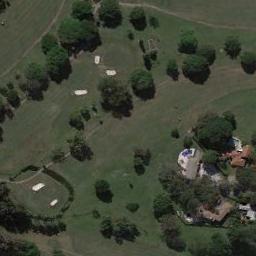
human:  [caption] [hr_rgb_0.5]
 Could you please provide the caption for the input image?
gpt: Many trees are beside the golf course .

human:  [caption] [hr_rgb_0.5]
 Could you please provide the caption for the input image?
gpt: The golf course has a fairway, Some barrier trees and sandpits and some houses are also in the golf course .

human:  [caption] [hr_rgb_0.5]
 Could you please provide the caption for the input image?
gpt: There are two parallel paths from top left to bottom right .

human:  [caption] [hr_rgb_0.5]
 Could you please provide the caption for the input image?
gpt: There are a few bunkers and a few paths on a large green lawn on the golf course with many trees and several buildings .

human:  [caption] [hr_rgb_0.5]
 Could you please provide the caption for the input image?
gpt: There are some green trees and some bunkers on the golf course .